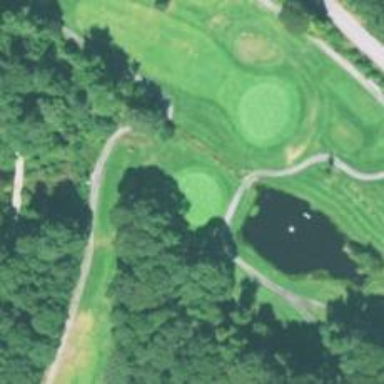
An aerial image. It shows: View of golf hole.